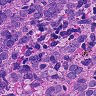
Metastatic tissue present: yes